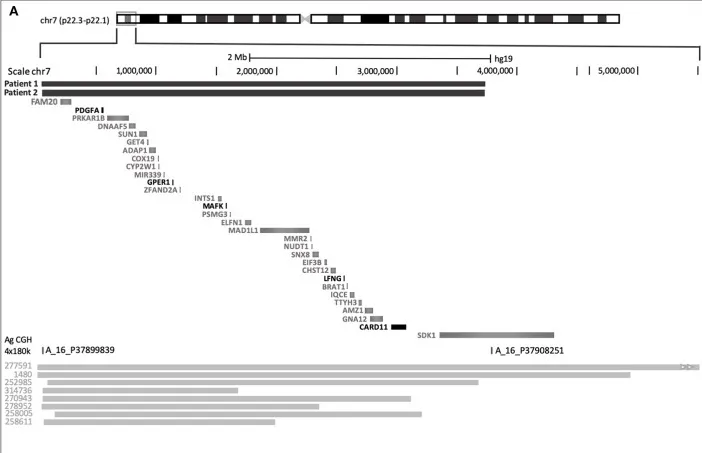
(A) Deleted region of the chromosome 7 in patients 1 and 2. The deletion (thick black line) in patient 1 overlaps by 85% the deletion described in the decipher patient n 1,480 (several decipher patients with high overlap in gray line). The Agilent aCGH probes are shown. SDK1 is truncated by the deletion (chromosomic break point), and all OMIM genes are lost in the deletion. The gene of interest are in black.
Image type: pathology (fish)